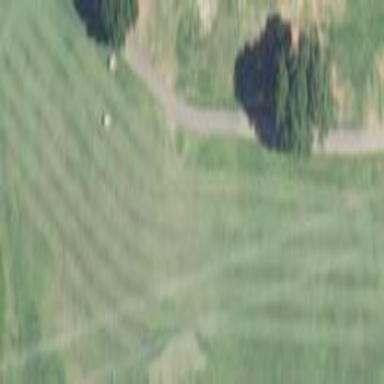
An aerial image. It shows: Golf fairway in the image.